Question: in my project, the images folder is displayed according to the image name instead of
drawable
drawbale-hdpi
drawbale-mdpi
drawbale-xdpi
drawbale-xxdpi
I see the folders in most of the tutorial when they create a new project,
and I just follow to start my new project without any setting be changed.
Do I have to change some setting?

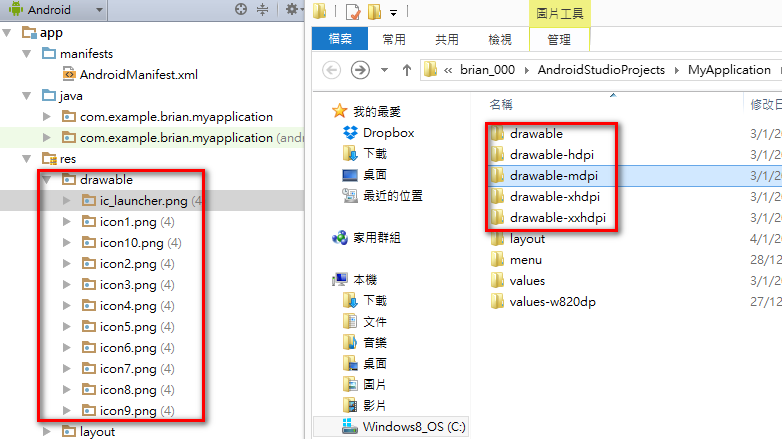
Answer: From your first screenshot, it seems you're in the Android view of your Project tab. Click the top left drop down (again from the first screenshot), and change it to Project. Then if you would navigate to your res/ folder you would see all of the DPIs first instead.
Additionally, you could also expand the icon1.png in that current Android view as it is a folder. Therein you would find all of your icons matching that name in every DPI you had them available.